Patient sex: F
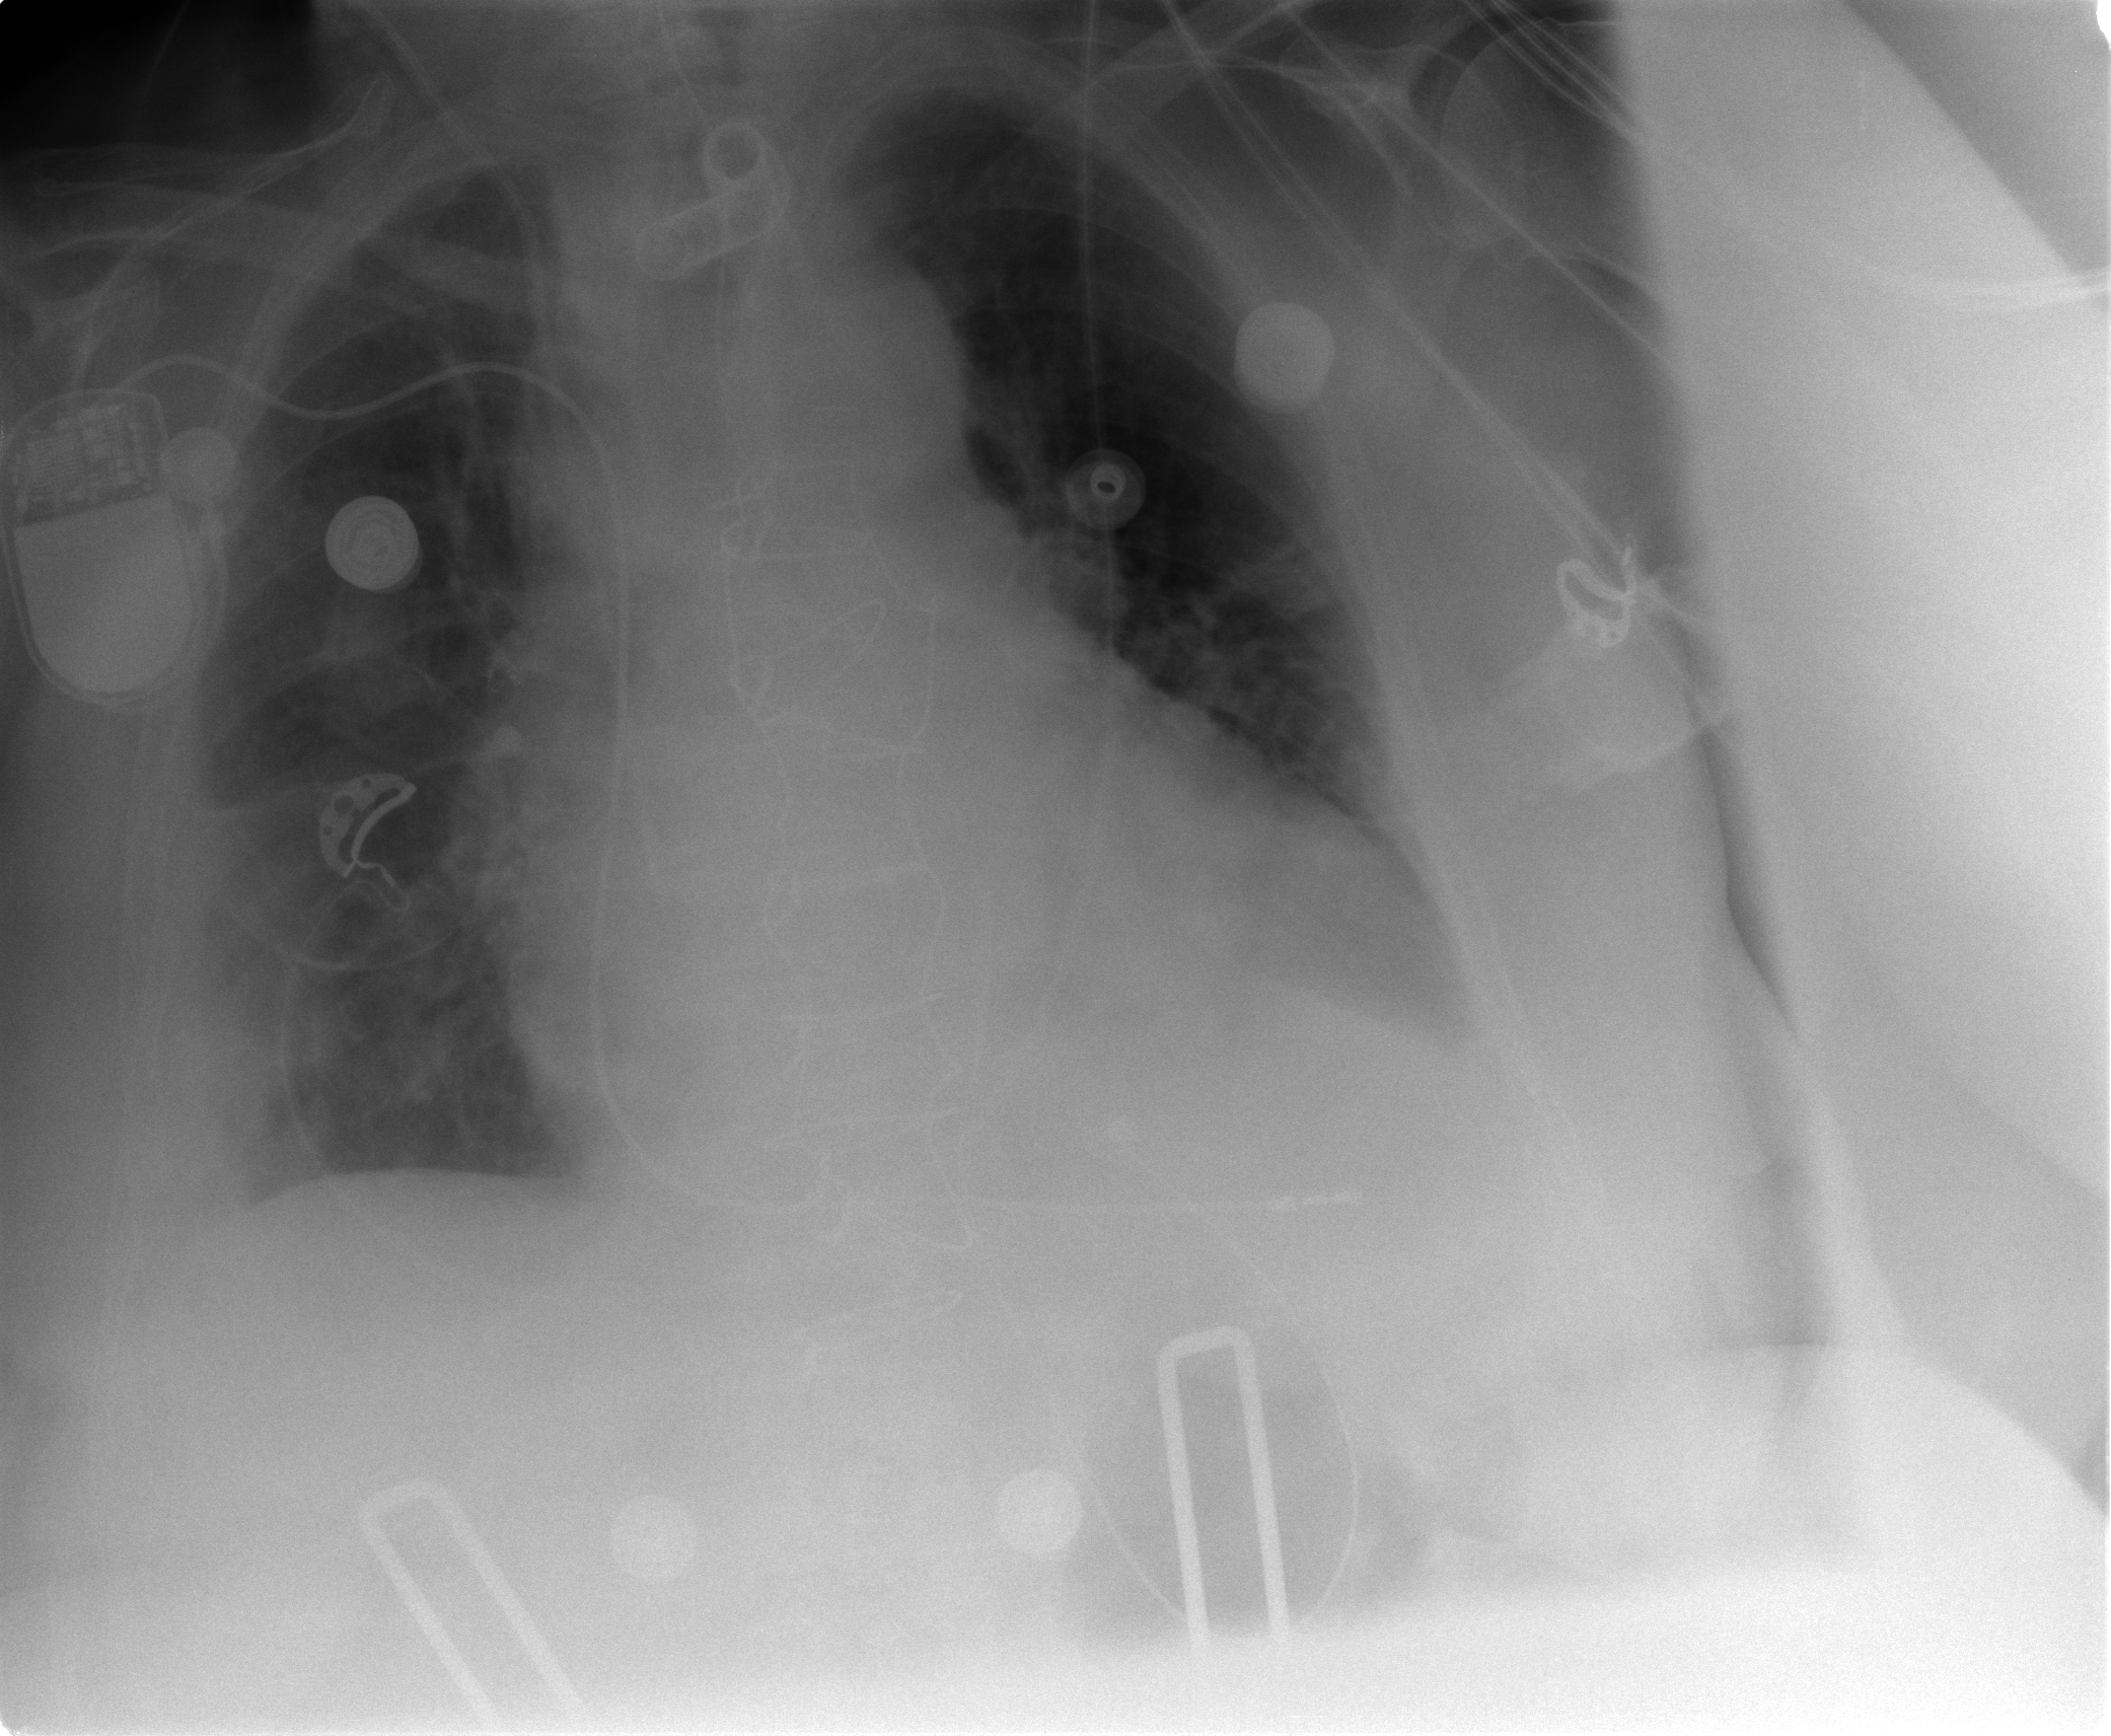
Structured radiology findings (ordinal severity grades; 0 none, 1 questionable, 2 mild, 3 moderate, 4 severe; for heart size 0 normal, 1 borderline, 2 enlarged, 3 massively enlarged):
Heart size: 2
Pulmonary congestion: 2
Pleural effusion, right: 2
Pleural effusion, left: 2
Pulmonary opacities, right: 0
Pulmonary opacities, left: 0
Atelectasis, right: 2
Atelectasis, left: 2